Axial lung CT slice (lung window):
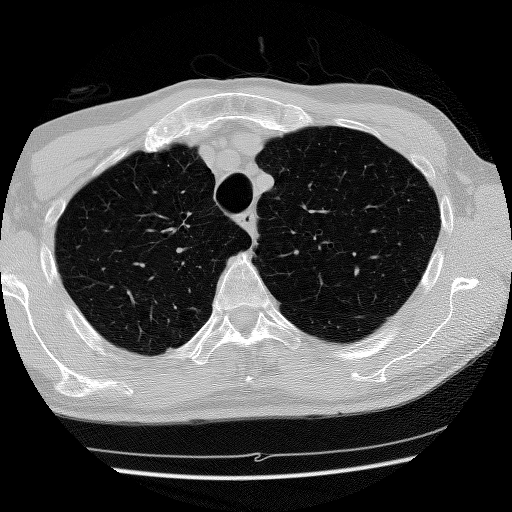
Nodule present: no